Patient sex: F
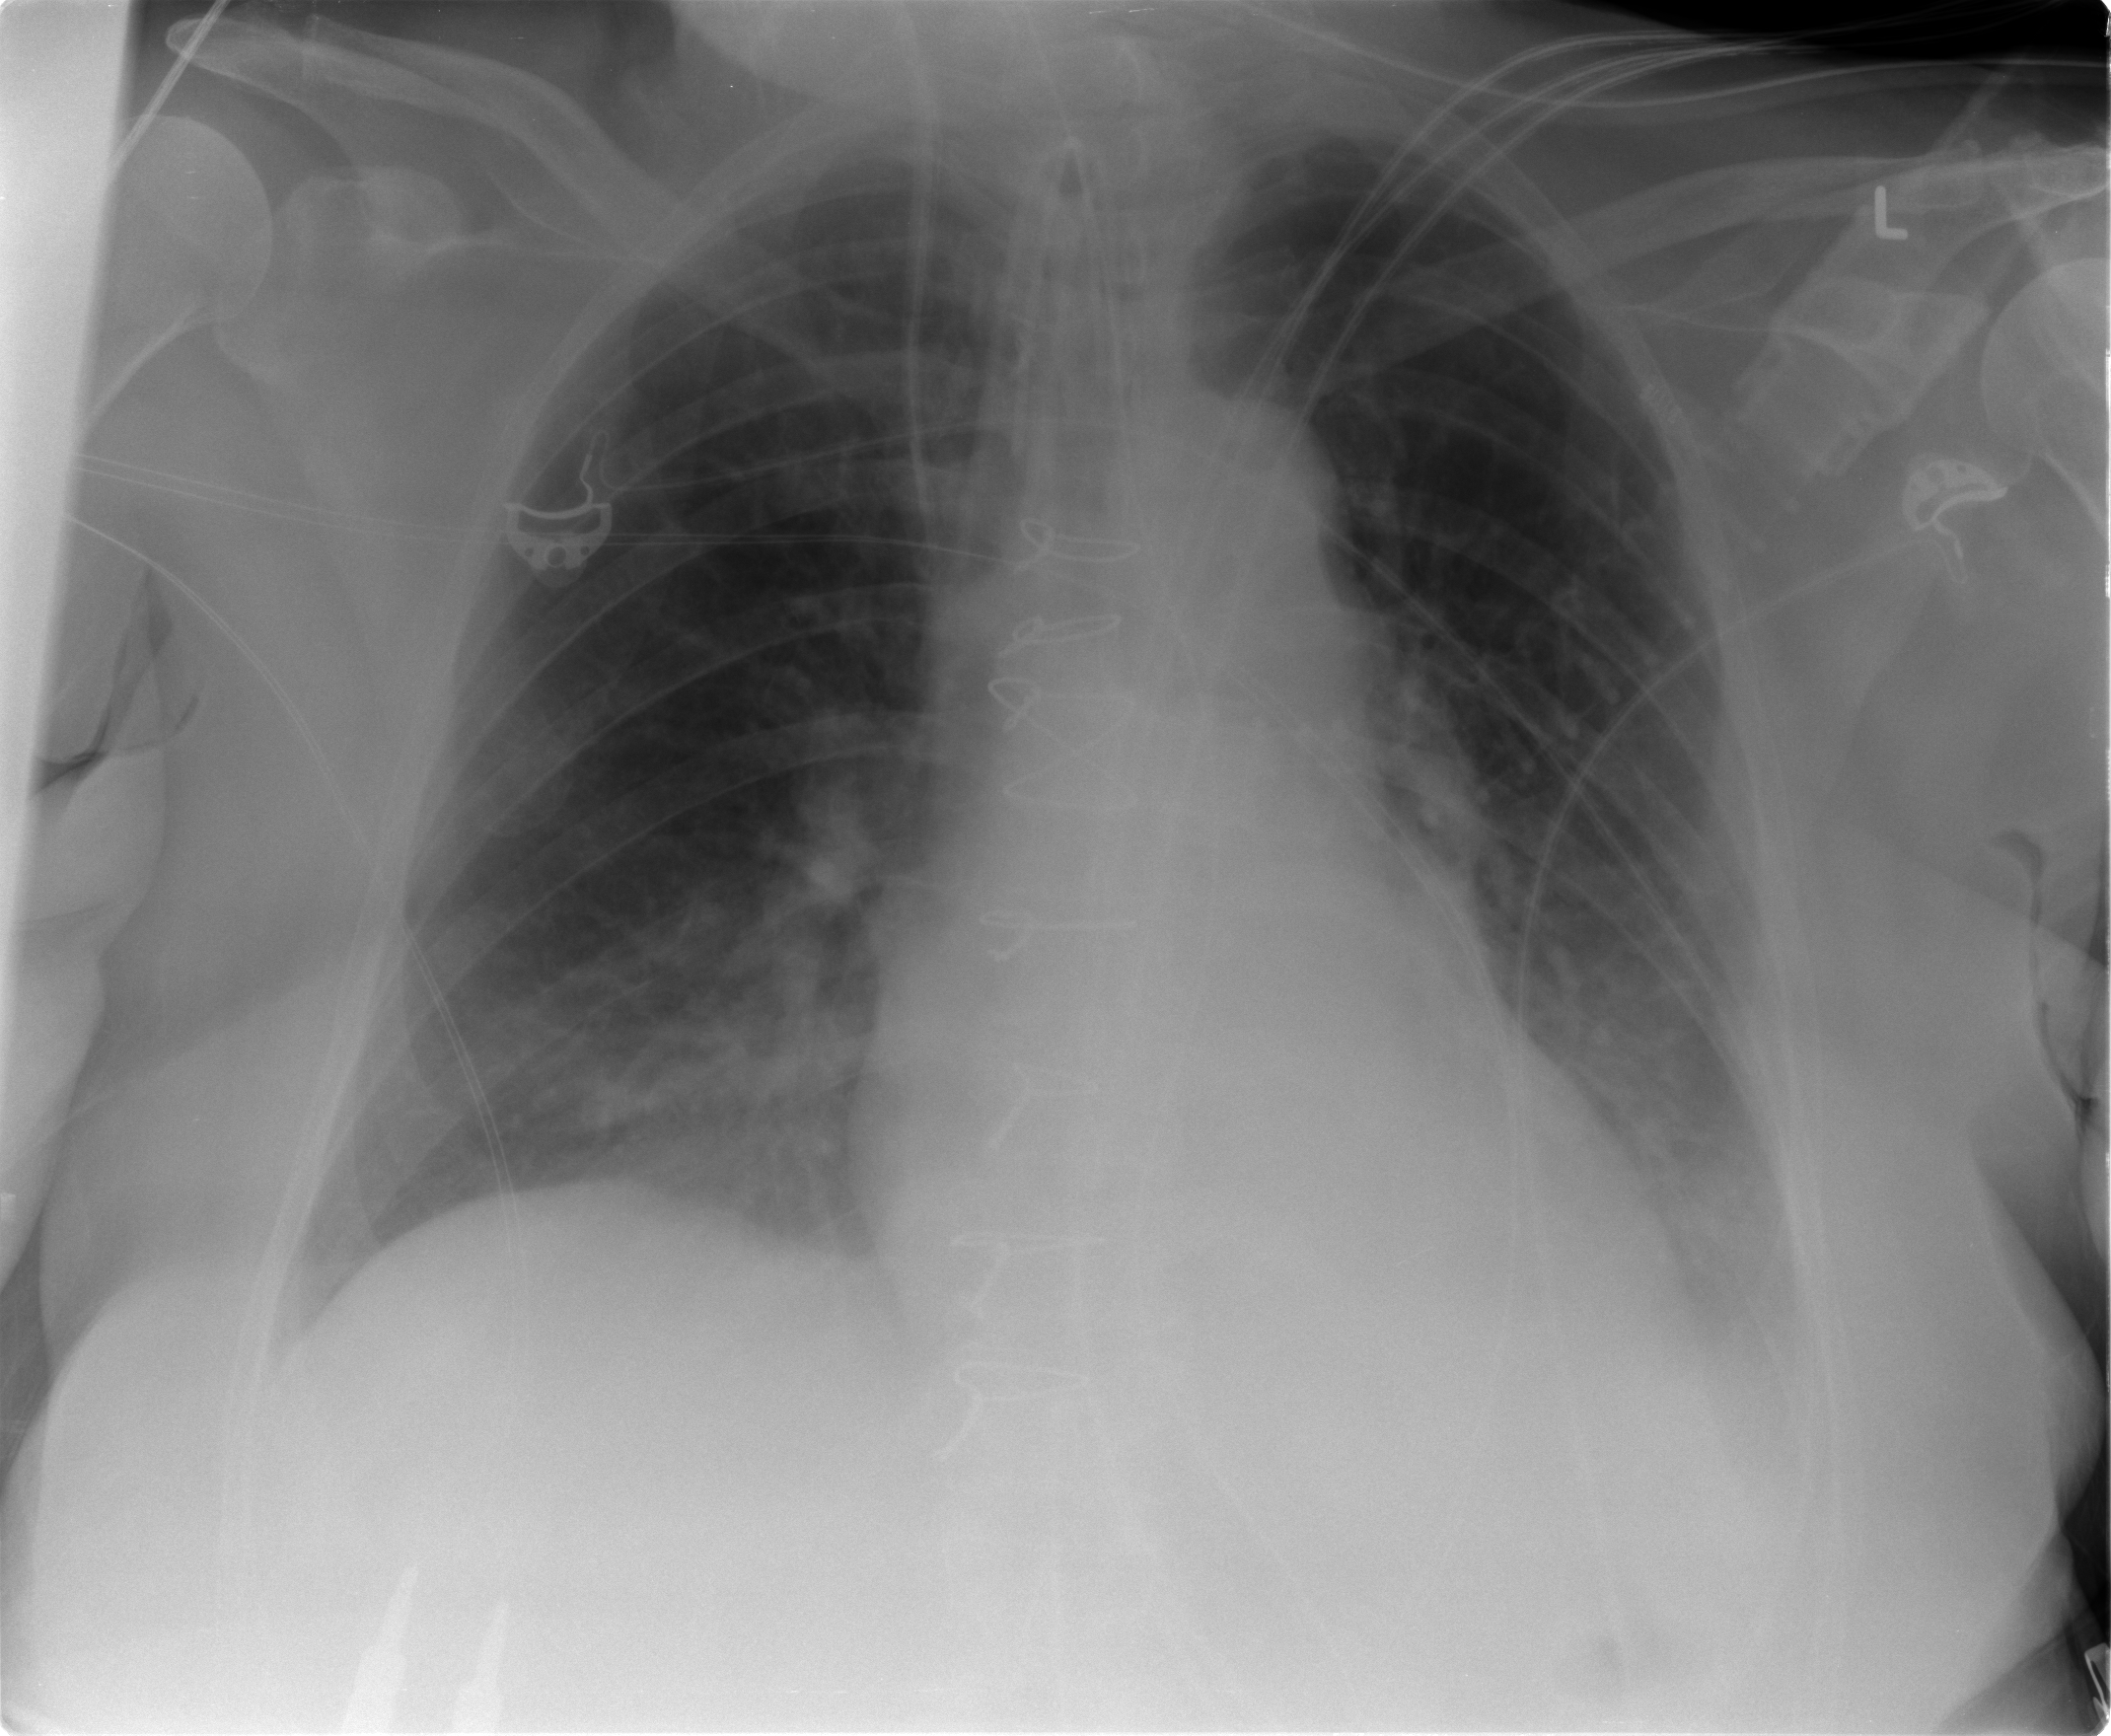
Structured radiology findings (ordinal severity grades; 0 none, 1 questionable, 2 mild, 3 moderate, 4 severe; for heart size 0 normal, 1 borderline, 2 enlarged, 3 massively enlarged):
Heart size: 0
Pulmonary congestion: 0
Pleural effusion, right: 0
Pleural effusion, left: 2
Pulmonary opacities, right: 0
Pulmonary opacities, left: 0
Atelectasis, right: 2
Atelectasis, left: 3